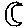
Label: moon